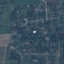
Land use / land cover: Residential